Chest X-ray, AP view. Patient: 26 years old, sex M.
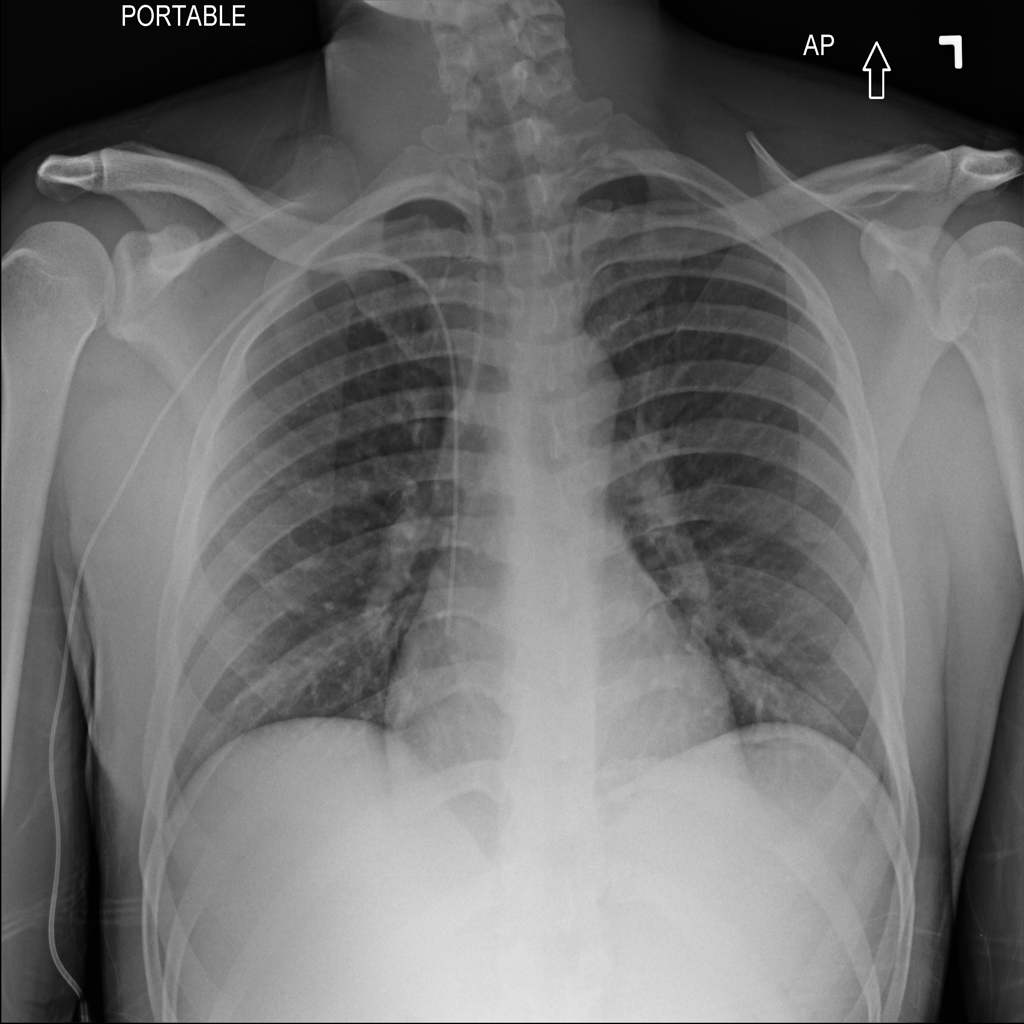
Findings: No Finding